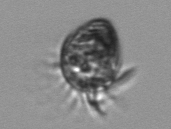
Label: Ciliophora